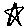
Label: star